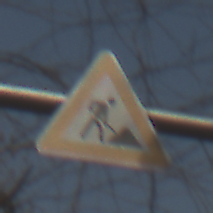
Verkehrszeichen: Arbeitsstelle
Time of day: MorningAfternoon
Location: Outdoor (Nature)
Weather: Clear
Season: Winter
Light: Natural